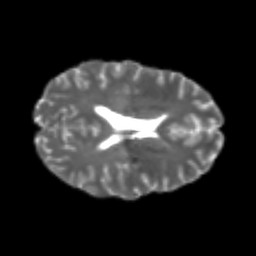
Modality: T2w
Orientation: axial
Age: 22
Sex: female
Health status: healthy
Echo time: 0.074 s